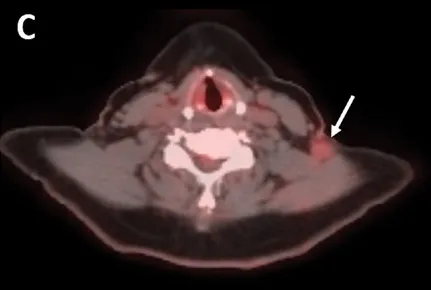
A-C
) Positron emission tomography-computed tomography (PET CT) was performed, which demonstrated increased fluoro-2-deoxy-d-glucose uptake in both masses (standardized uptake value of 7.3 for the larger mass and 2.7 for the smaller mass).
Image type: radiology (pet)